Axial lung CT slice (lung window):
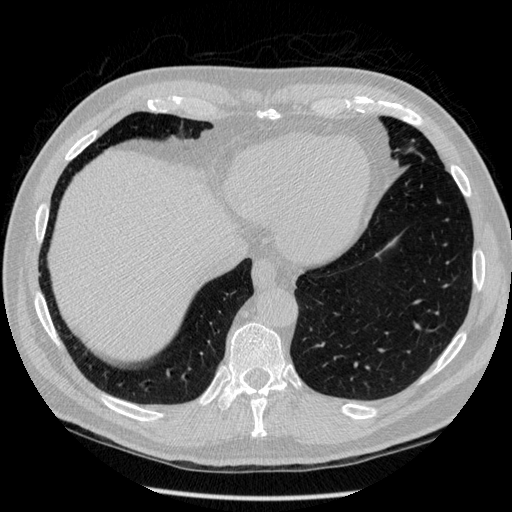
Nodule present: no